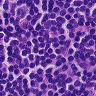
Metastatic tissue present: no